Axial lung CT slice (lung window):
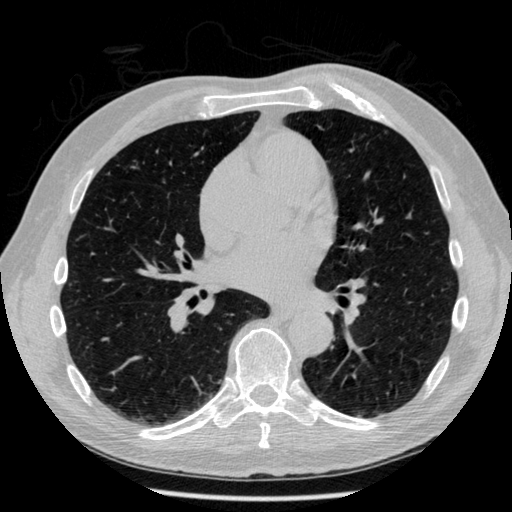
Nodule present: no